Question: I need to customize my RCP Application and the usage of perspectives a bit. In particular, I want to provide a custom menu item that lets the user save the current perspective, but showing the built-in Dialog:

So I don't want to use the default eclipse way to register the "Save Perspective" Action and put it into the menu. I.e., I want to do that:
'''
@Override
protected void makeActions(IWorkbenchWindow window)
{
// ...
register(ActionFactory.SAVE_PERSPECTIVE.create(window));
// ...
}
@Override
protected void fillMenuBar(IMenuManager menuBar)
{
// ...
windowMenu.add(getAction(ActionFactory.SAVE_PERSPECTIVE.getId()));
// ...
}
'''
So, if I write a custom Action, what do I need to do there to save the current perspective?
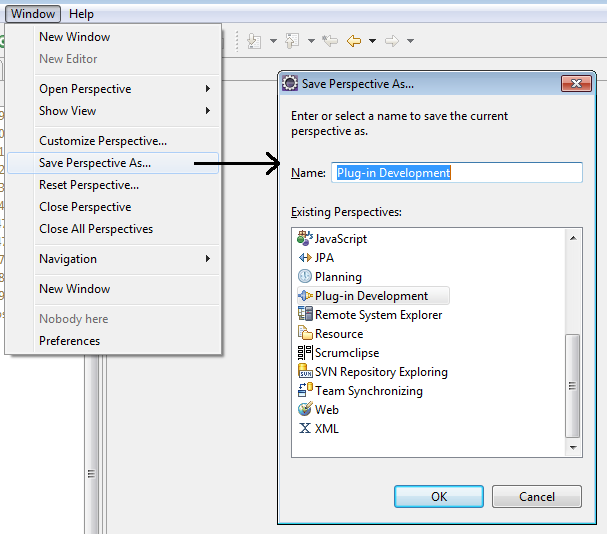
Answer: It's fairly simple. In the custom Action I do the following to save the perspective:
'''
IWorkbenchPage page = window.getActivePage();
IPerspectiveRegistry perspectiveRegistry = window.getWorkbench()
.getPerspectiveRegistry();
IPerspectiveDescriptor personalPerspectiveDescriptor = perspectiveRegistry
.findPerspectiveWithId(perspectiveId);
if (page != null && personalPerspectiveDescriptor != null) {
// ... other stuff like different confirm dialogs
page.savePerspectiveAs(personalPerspectiveDescriptor);
}
'''
A nice example of how to use perspectives for letting the user customize their layouts without showing too much of the built-in perspective functionality can be found here:
<URL>